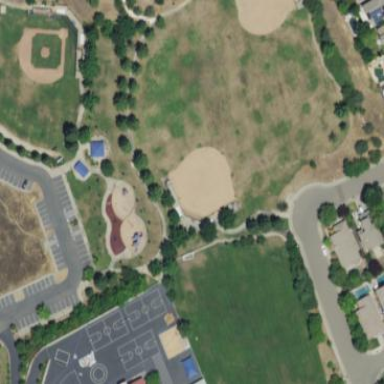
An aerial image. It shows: Softball pitch for leisure and sport activities.